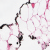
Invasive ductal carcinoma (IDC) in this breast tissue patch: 0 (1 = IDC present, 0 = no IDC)